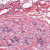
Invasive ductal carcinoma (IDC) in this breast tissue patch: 1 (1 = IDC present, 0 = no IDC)